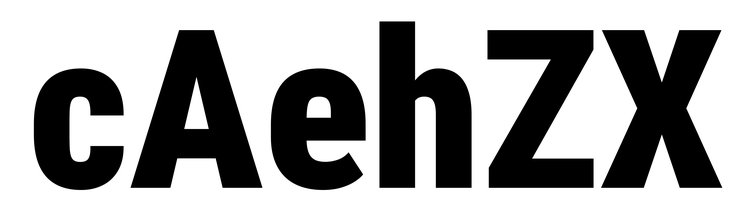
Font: Roboto_Condensed_Black